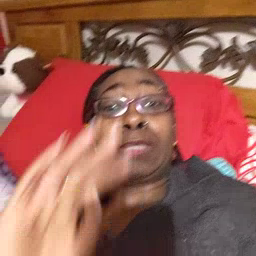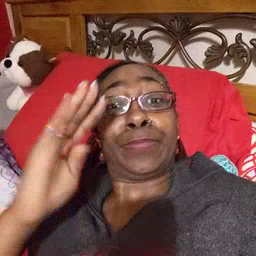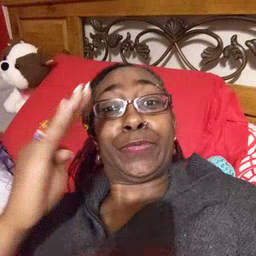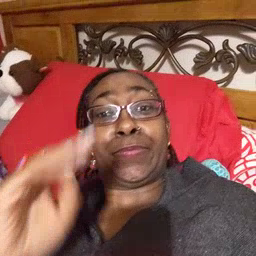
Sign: blue